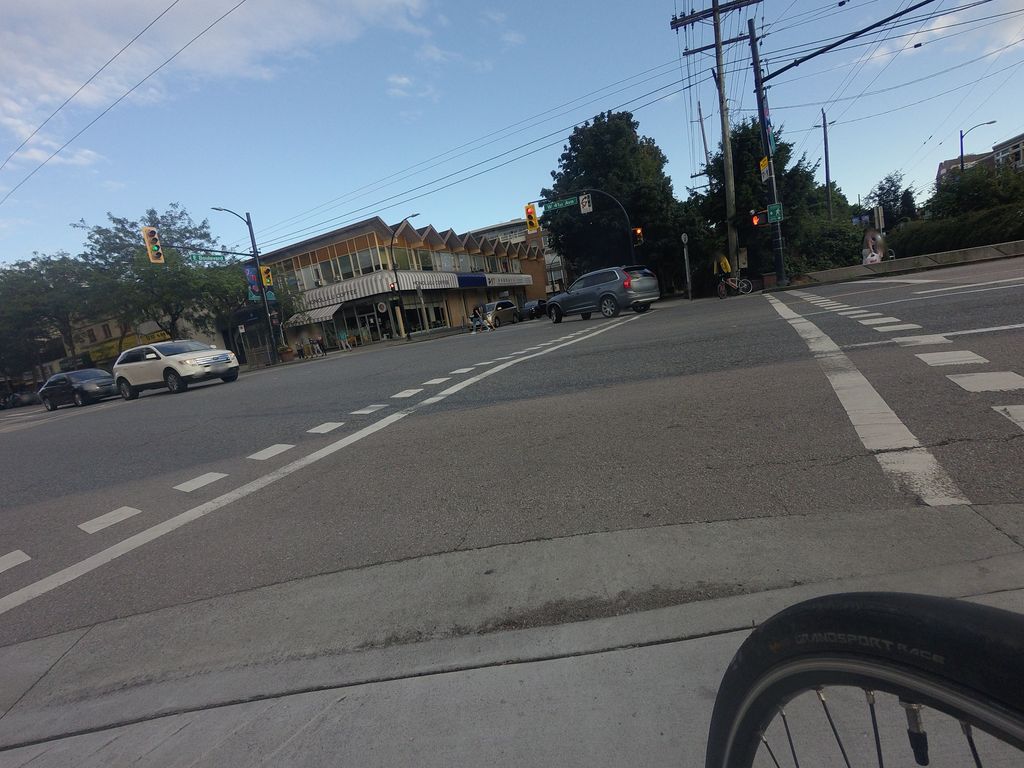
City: vancouver